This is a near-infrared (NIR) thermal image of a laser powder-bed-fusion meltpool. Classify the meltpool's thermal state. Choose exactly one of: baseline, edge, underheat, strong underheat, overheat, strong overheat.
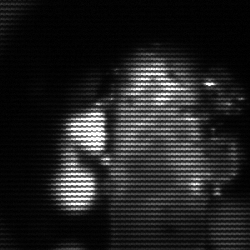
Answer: strong underheat